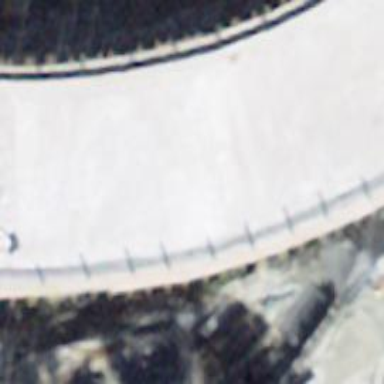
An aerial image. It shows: Asphalt surface on bridge.